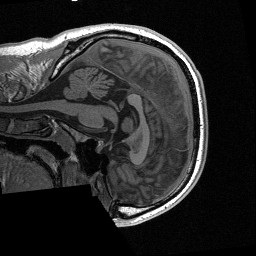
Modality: T1w
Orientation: sagittal